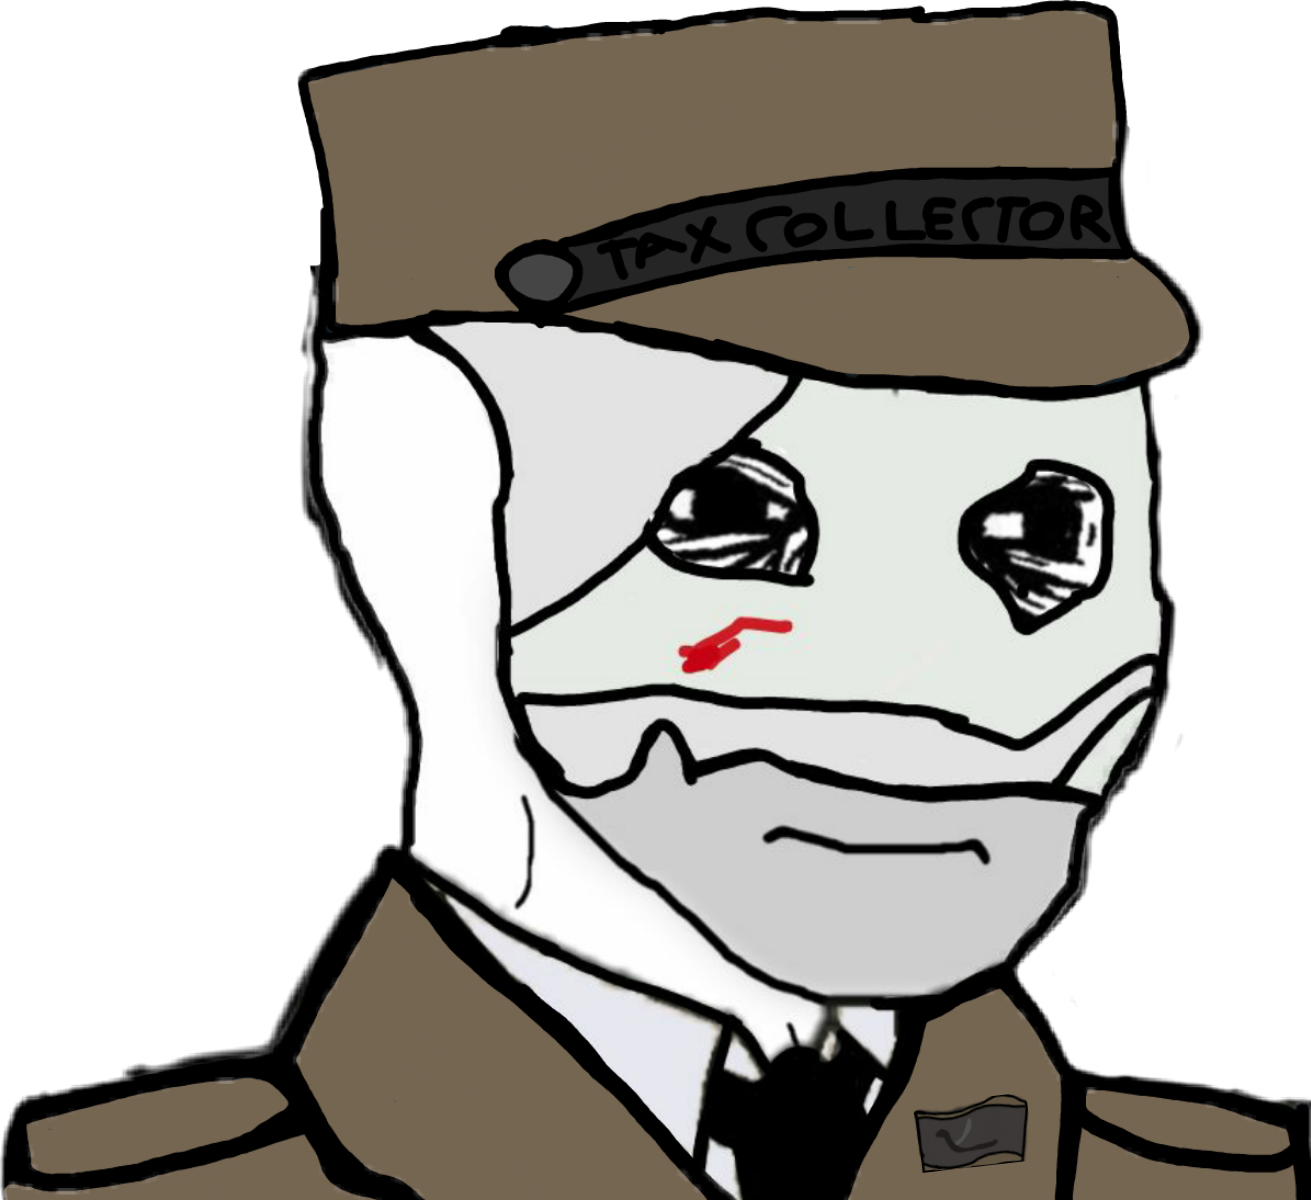
Label: 5_Tired_Wojak